Question: I have a standard preference page in my app. But from this preference page i want the user to be able to navigate to an other PreferenceScreen with a custom layout, when user presses "Manage Favorits.
This is the custom layout i have in mind:

Is it possible to use custom layout on "sub-preference-screens"?
Thanks!
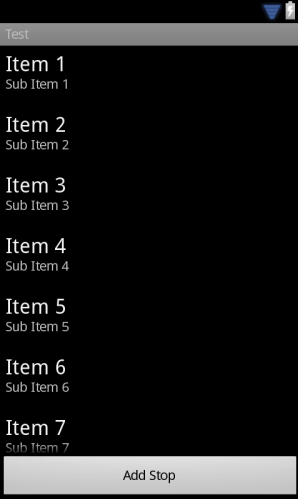
Answer: Yes, you can launch a separate 'activity' using 'intent'.
'''
<PreferenceScreen xmlns:android="http://schemas.android.com/apk/res/android">
<PreferenceScreen android:title="@string/your_title"
android:summary="@string/your_string">
<intent android:targetClass="your.package.YourClass"
android:targetPackage="your.package" />
</PreferenceScreen>
</PreferenceScreen>
'''
As long as you want to specify your own layout you would need to extend 'Preference' class.
Use 'setLayoutResource()' to define your layout in your constructor. Constructor needs to be
'''
public YourClass(Context context, AttributeSet attrs) {
super(context, attrs);
setLayoutResource(R.layout.your_custom_layout);
}
'''
You can also check <URL>.